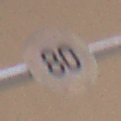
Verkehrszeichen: Geschwindigkeit80
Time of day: Midday
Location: Outdoor (Urban)
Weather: PartlyCloudy
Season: NotSpecified
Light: Natural